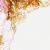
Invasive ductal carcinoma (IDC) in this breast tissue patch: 0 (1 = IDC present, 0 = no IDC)